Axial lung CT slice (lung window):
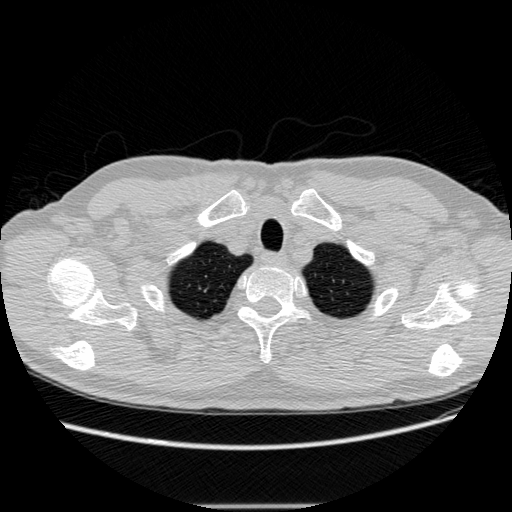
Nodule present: no